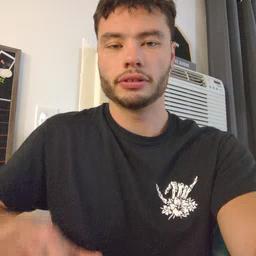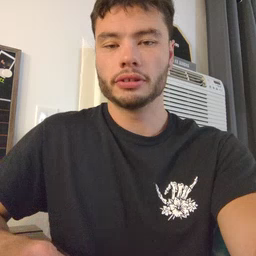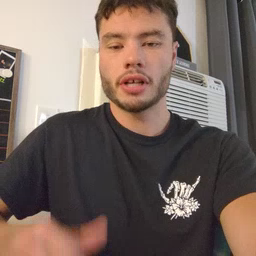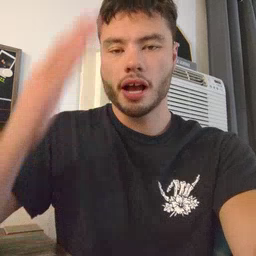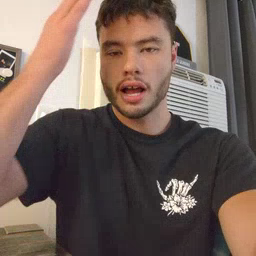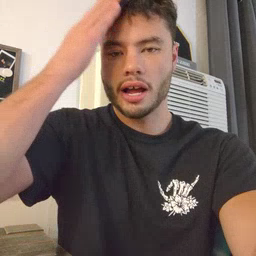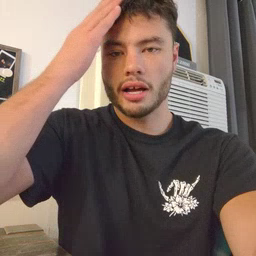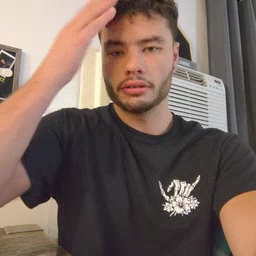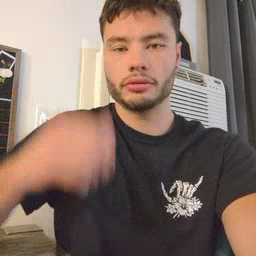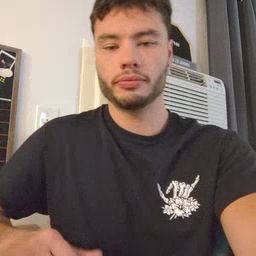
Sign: hat